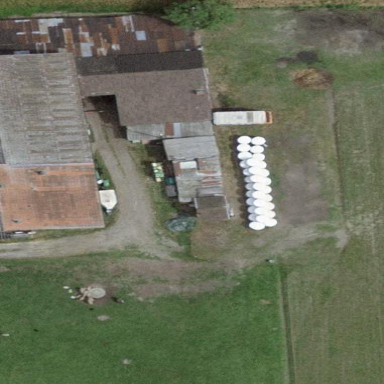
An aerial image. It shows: Farmyard area.